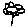
Label: flower